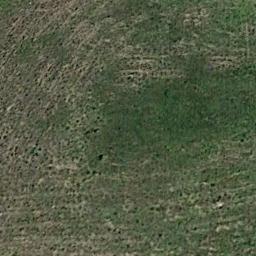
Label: meadow